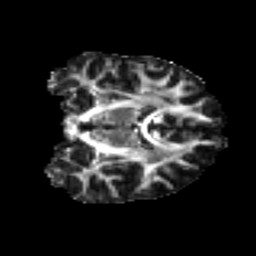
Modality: FA
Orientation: coronal
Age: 34
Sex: female
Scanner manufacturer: ge
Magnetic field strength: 3 T
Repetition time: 7.8 s
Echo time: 0.0606 s